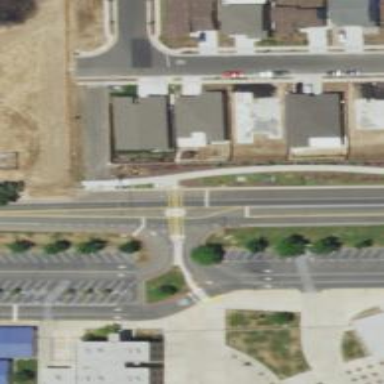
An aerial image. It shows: Tertiary link road with asphalt surface.